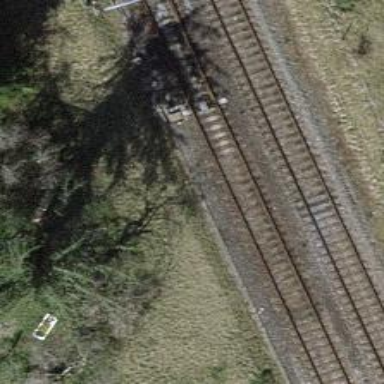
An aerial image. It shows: Railway siding with one electrified track and contact line.